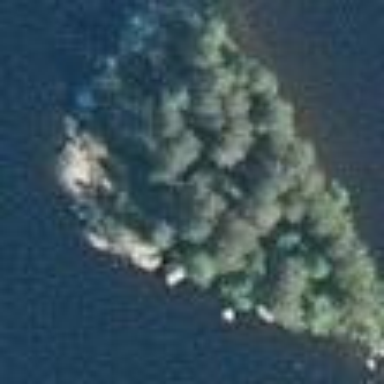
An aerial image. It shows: Image showing island.